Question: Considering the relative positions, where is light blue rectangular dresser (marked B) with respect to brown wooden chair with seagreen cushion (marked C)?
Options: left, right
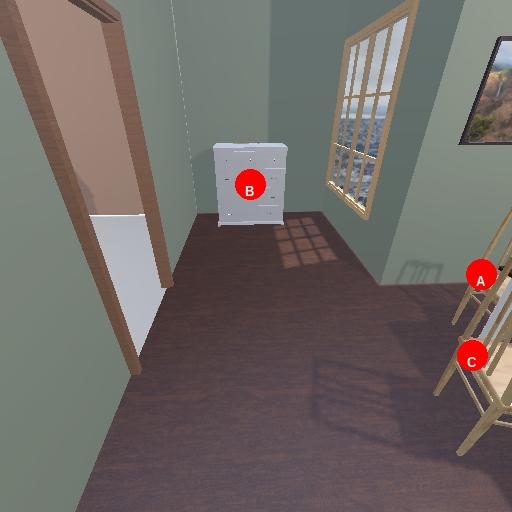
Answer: left